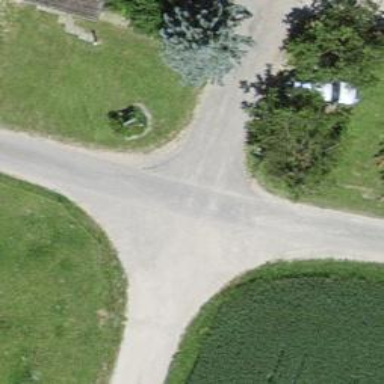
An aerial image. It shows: Unclassified road with asphalt surface.